Question: Specifically, the IRI references (e.g. 'fill="url(#myLinearGradient)"') do not seem to work.
Example here: <URL>
Screenshot (iframe on the right):

The linear gradient is not rendered on the right.
I'm getting this issue in Chrome, Firefox, but strangely Safari is okay.
Does anyone know what the issue could be and how to solve it?
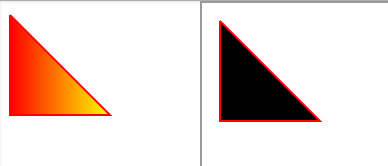
Answer: This issue can be solved by opening and closing the iframe document once. It seems that some browsers need to initialize the content document of an iframe before it can be used to resolve url fragments.
'''
var iframe = document.createElement('iframe');
document.body.appendChild(iframe);
iframe.contentDocument.open();
iframe.contentDocument.close();
'''
The <URL> works well.